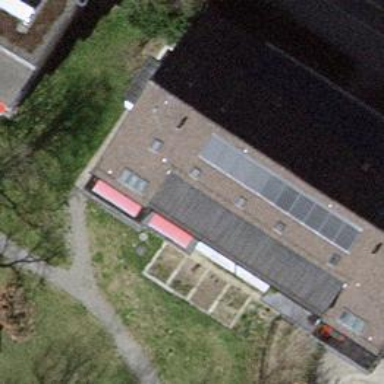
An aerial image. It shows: Kindergarten.